Question: I am new to iOS development and struggling with few build errors. I looked up the web on how to fix these errors but could not get a hint. Using Xcode 9.4 with built in Swift.
1. 'LaunchOptionsKey' is not a member type of 'UIApplication'
2. Instance member 'state' cannot be used on type 'UIControl'
3. Instance member 'state' cannot be used on type 'UIControl'
4. Type 'UIControl' has no member 'State'
Link is below as I was not allowed to include the screenshot in this post.
Xcode build errors

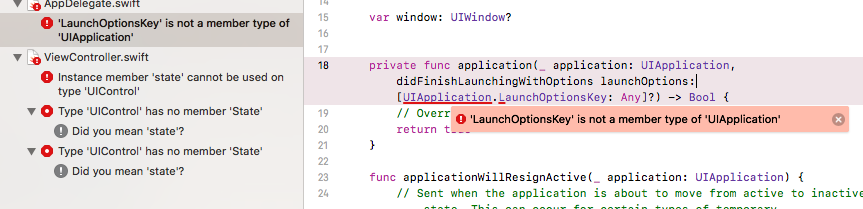
Answer: It should be like this :
'''
func application(_ application: UIApplication, didFinishLaunchingWithOptions launchOptions: [UIApplicationLaunchOptionsKey: Any]?) -> Bool {
return true
}
'''